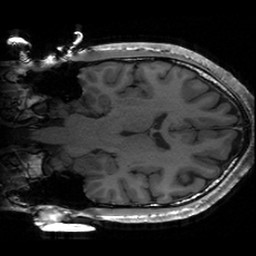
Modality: T1w
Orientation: coronal
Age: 20
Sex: male